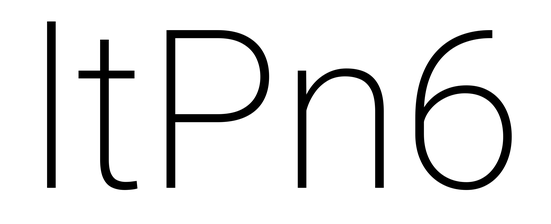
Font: Roboto_ExtraLight